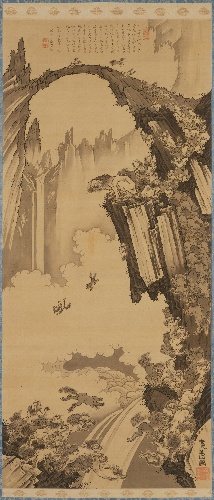
Title: 曽我蕭白筆　峨山南宗賛　天台山石橋図|Lions at the Stone Bridge of Mount Tiantai
Artist: Soga Shōhaku|Gazan Nanso
Artist bio: Japanese, 1730–1781|Japanese, 1727–1797
Date: 1779
Object type: Hanging scroll
Classification: Paintings
Medium: Hanging scroll; ink on silk
Culture: Japan
Period: Edo period (1615–1868)
Dimensions: Image: 44 7/8 × 20 in. (114 × 50.8 cm)
Overall with mounting: 79 1/8 × 25 3/16 in. (201 × 64 cm)
Overall with knobs: 79 1/8 × 27 1/2 in. (201 × 69.8 cm)
Department: Asian Art
Credit line: Mary Griggs Burke Collection, Gift of the Mary and Jackson Burke Foundation, 2015
Accession year: 2015
Repository: Metropolitan Museum of Art, New York, NY
Tags: Lions|Bridges|Mountains